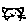
Label: cat